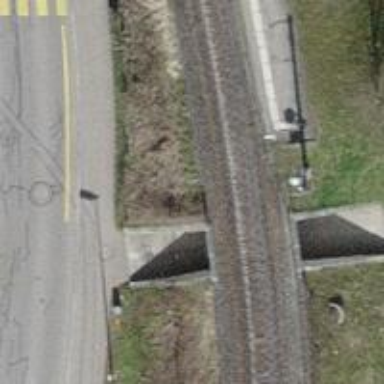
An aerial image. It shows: Cycle barrier.